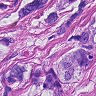
Metastatic tissue present: yes